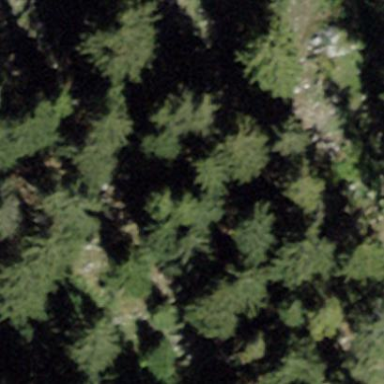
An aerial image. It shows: Forest area.